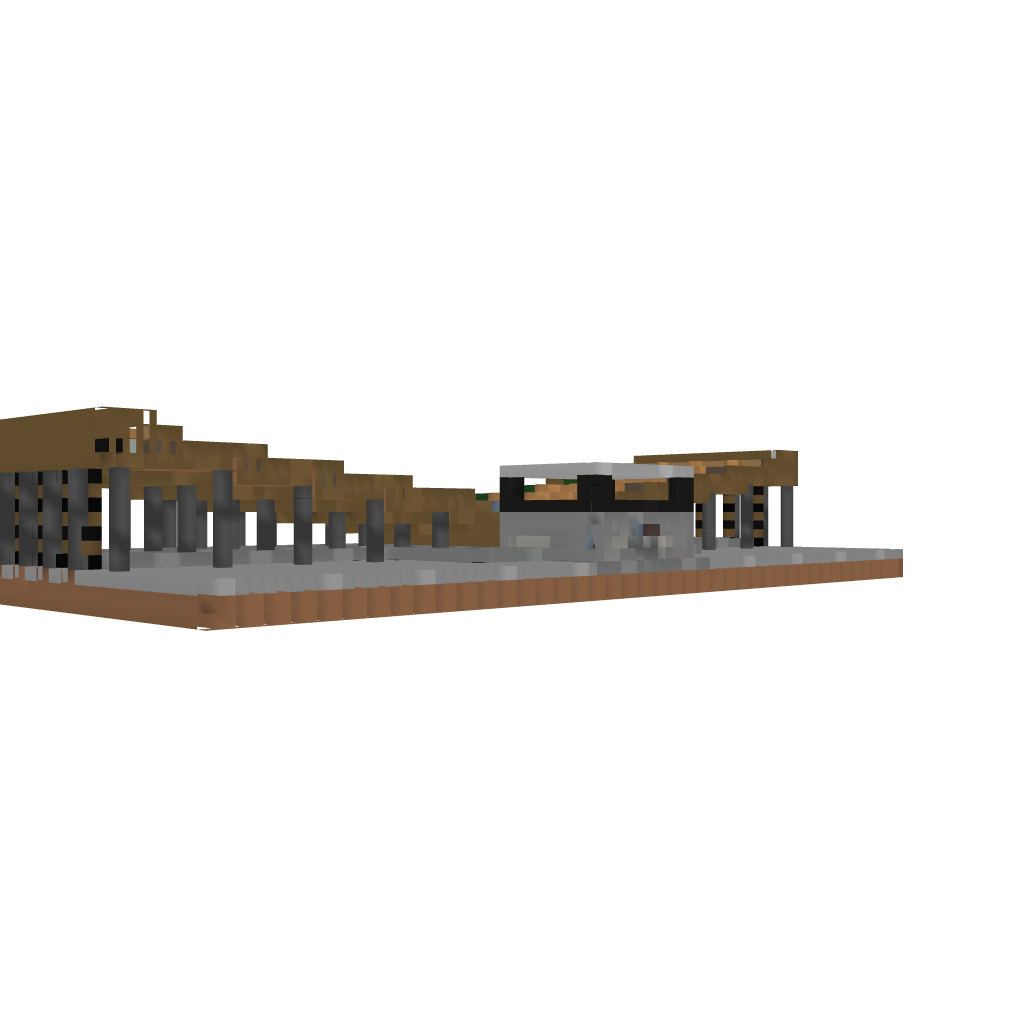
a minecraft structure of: AutoFarm